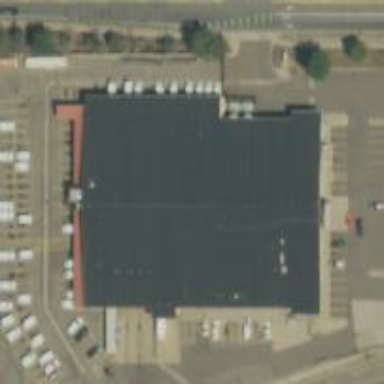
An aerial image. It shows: Post office.